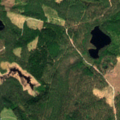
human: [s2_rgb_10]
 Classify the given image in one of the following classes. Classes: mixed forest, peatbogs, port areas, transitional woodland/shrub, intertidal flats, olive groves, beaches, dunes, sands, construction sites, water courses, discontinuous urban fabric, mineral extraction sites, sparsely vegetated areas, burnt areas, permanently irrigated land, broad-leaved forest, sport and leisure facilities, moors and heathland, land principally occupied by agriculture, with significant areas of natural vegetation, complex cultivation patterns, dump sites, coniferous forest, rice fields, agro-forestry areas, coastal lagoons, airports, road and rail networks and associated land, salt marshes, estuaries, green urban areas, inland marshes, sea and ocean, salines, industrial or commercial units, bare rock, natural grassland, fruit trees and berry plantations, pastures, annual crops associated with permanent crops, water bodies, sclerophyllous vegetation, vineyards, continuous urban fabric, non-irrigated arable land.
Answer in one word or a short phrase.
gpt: land principally occupied by agriculture, with significant areas of natural vegetation, coniferous forest